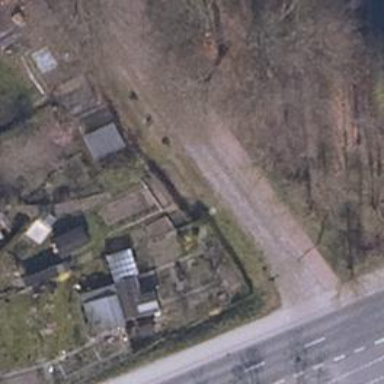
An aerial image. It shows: Dirt service road with cycle track on the right side.